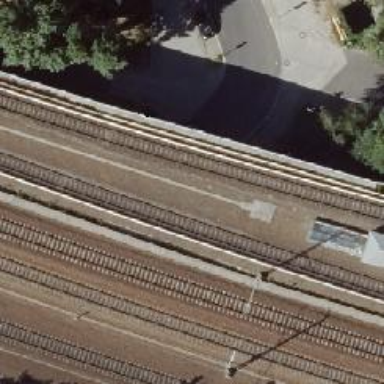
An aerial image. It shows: Bridge for light rail electrified railway.